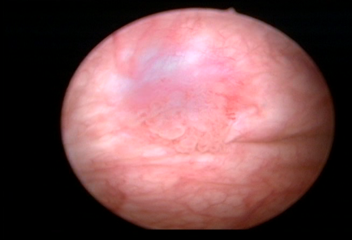
Modality: WLC
Class: Malignant
Subclass: LowGradePapillary
Lesion: L1
Stage: Ta
Morphology: Papillary
Bladder cancer association: Yes
Annotated structures: Tumor